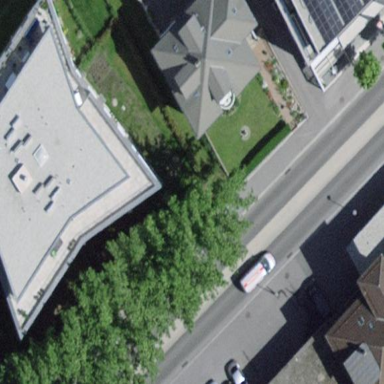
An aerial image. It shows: Hotel building.